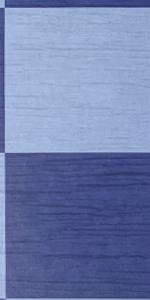
Label: Empty